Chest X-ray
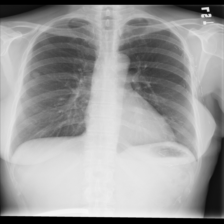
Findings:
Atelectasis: negative
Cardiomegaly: negative
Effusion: positive
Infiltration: negative
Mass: negative
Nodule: positive
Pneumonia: negative
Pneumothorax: negative
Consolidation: negative
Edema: negative
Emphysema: negative
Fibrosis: negative
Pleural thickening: negative
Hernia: negative